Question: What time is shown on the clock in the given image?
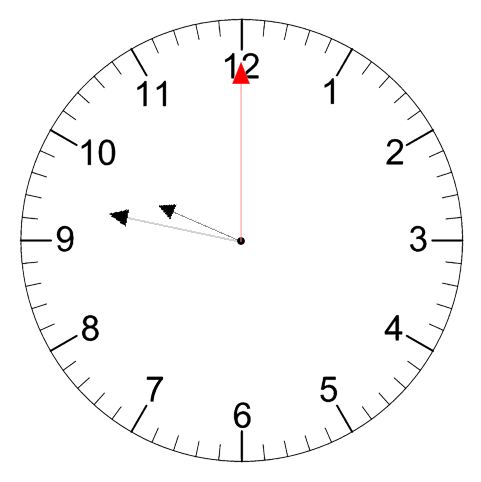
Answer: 09:47:00